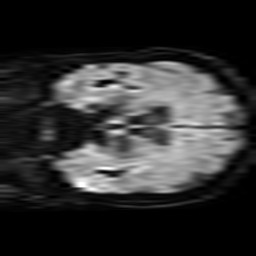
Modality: TRACE
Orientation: coronal
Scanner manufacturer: philips
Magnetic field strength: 3 T
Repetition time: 3.788 s
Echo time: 0.06073 s